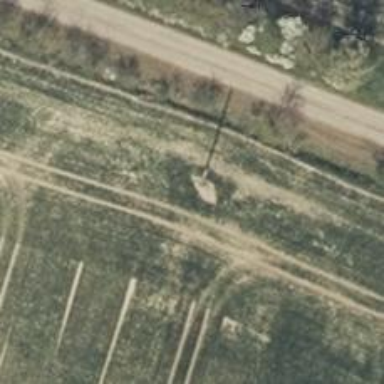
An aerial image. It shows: Minor power line with 3 cables.